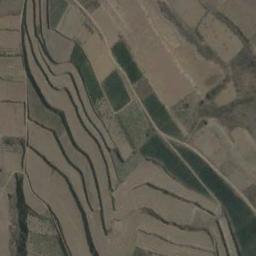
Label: terrace